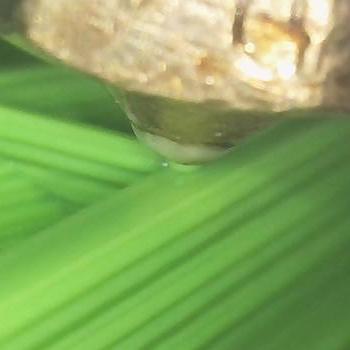
Flow rate: 105%